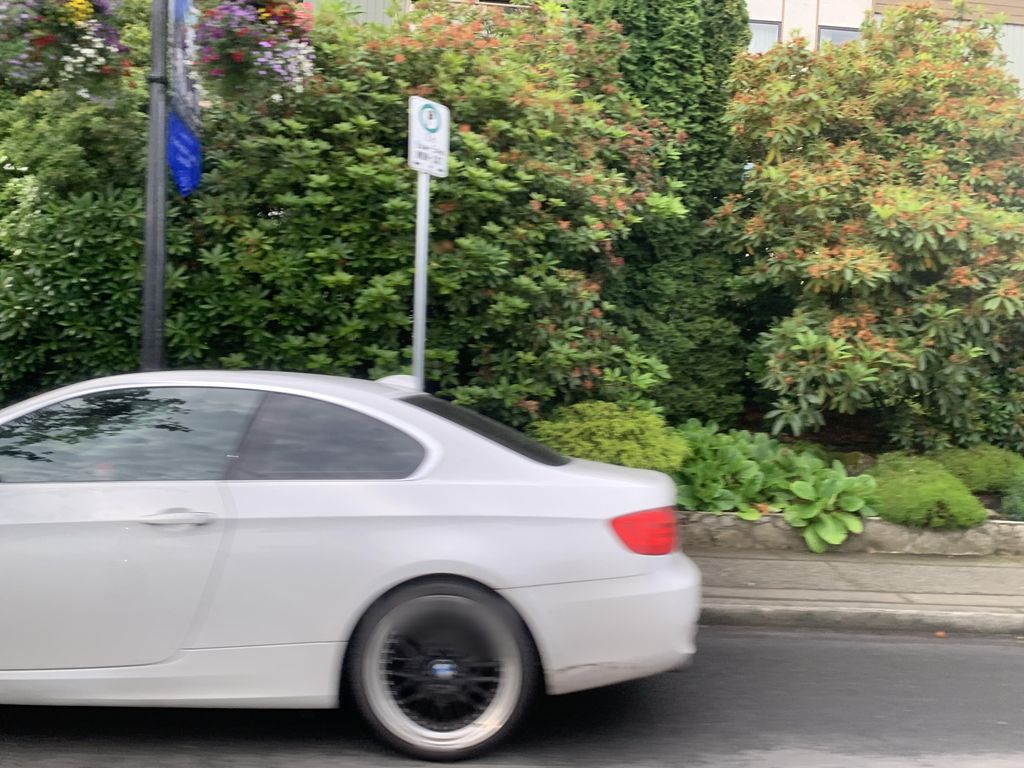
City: victoria